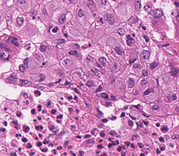
Tumor epithelial tissue: yes
Tumor-associated stroma tissue: no
Normal tissue: no